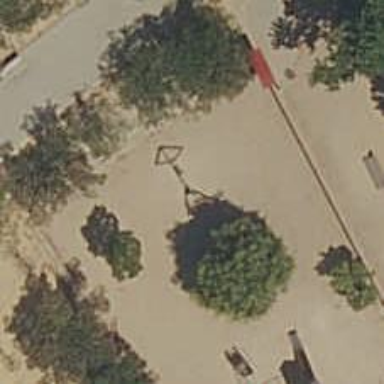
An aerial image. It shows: Playground with swings.